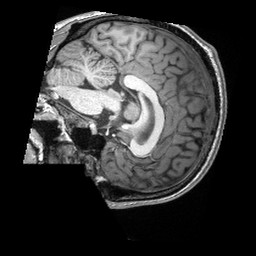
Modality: T1w
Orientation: sagittal
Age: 33
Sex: male